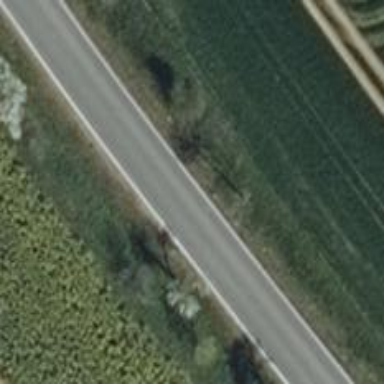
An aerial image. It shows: Tertiary road.